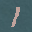
Label: 1